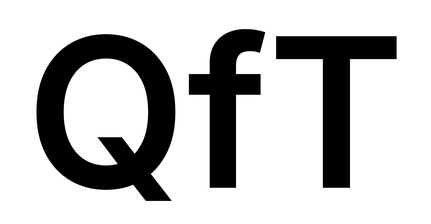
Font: Inter_SemiBold